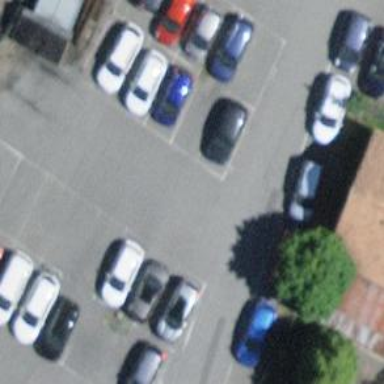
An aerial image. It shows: Parking aisle designated as service road.